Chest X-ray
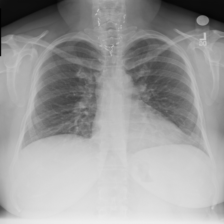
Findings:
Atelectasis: negative
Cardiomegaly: negative
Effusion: negative
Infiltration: negative
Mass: negative
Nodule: negative
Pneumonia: negative
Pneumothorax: negative
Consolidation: negative
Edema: negative
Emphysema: negative
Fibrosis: negative
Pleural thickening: negative
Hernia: negative